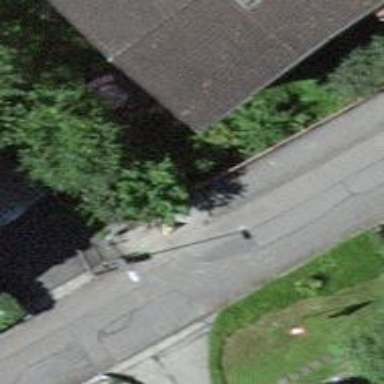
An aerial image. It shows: Kerb barrier.